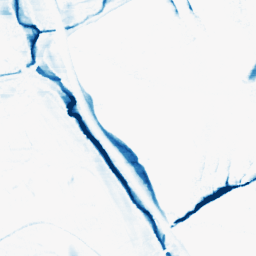
Category: morphological
Decomposition family: morphological_rect
Decomposition parameters: operation: closing
width: 20
height: 5
Upsampling method: cubic_mitchell
Upsampling parameters: scale: 8
Upsampling scale: 8